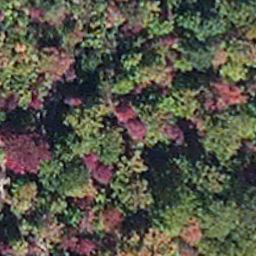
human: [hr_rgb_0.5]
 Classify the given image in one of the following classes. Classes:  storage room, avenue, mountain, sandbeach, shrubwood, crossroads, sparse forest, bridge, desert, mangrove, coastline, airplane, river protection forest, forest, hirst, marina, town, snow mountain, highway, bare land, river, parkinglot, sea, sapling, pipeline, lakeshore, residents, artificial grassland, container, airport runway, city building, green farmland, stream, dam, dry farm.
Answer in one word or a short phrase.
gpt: mangrove